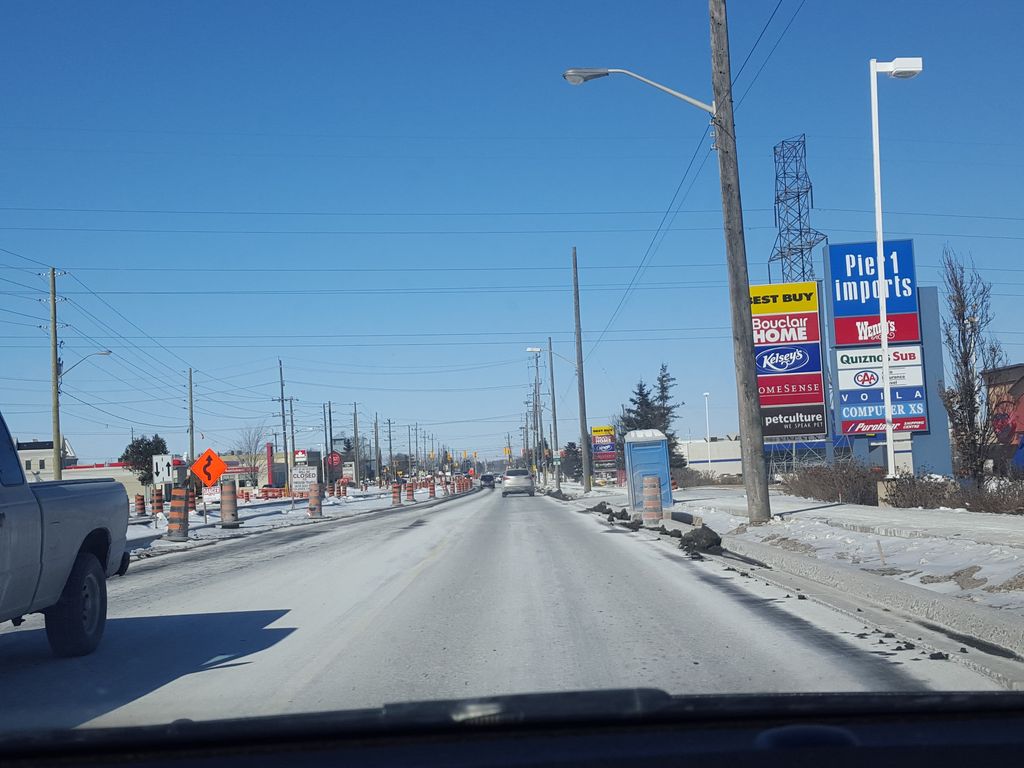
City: kitchener-waterloo